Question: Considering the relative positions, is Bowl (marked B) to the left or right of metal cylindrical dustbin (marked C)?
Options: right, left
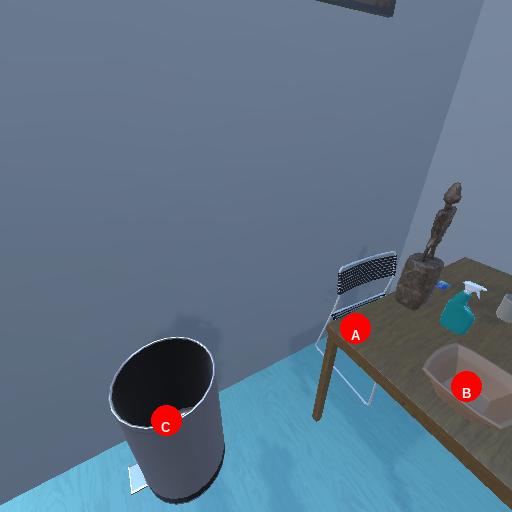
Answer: right